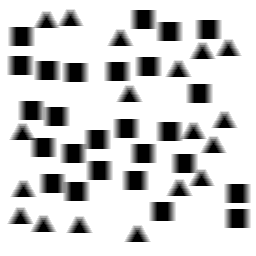
Squares: 26
Triangles: 18
Stars: 0
Total shapes: 44